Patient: sex M, age 58
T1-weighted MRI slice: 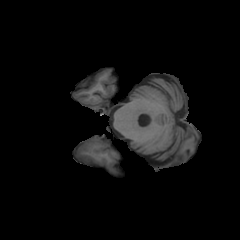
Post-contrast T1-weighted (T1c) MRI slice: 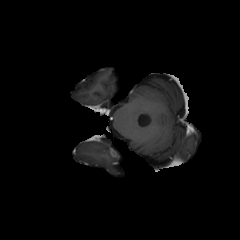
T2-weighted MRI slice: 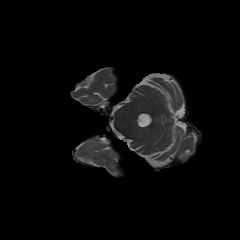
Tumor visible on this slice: yes
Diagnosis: Glioblastoma, IDH-wildtype
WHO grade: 4